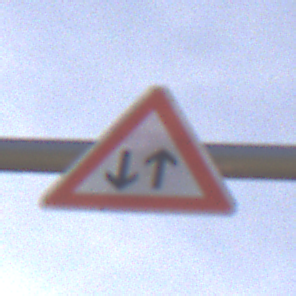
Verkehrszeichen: Gegenverkehr
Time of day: MorningAfternoon
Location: Outdoor (Nature)
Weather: PartlyCloudy
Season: NotSpecified
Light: Natural